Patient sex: M
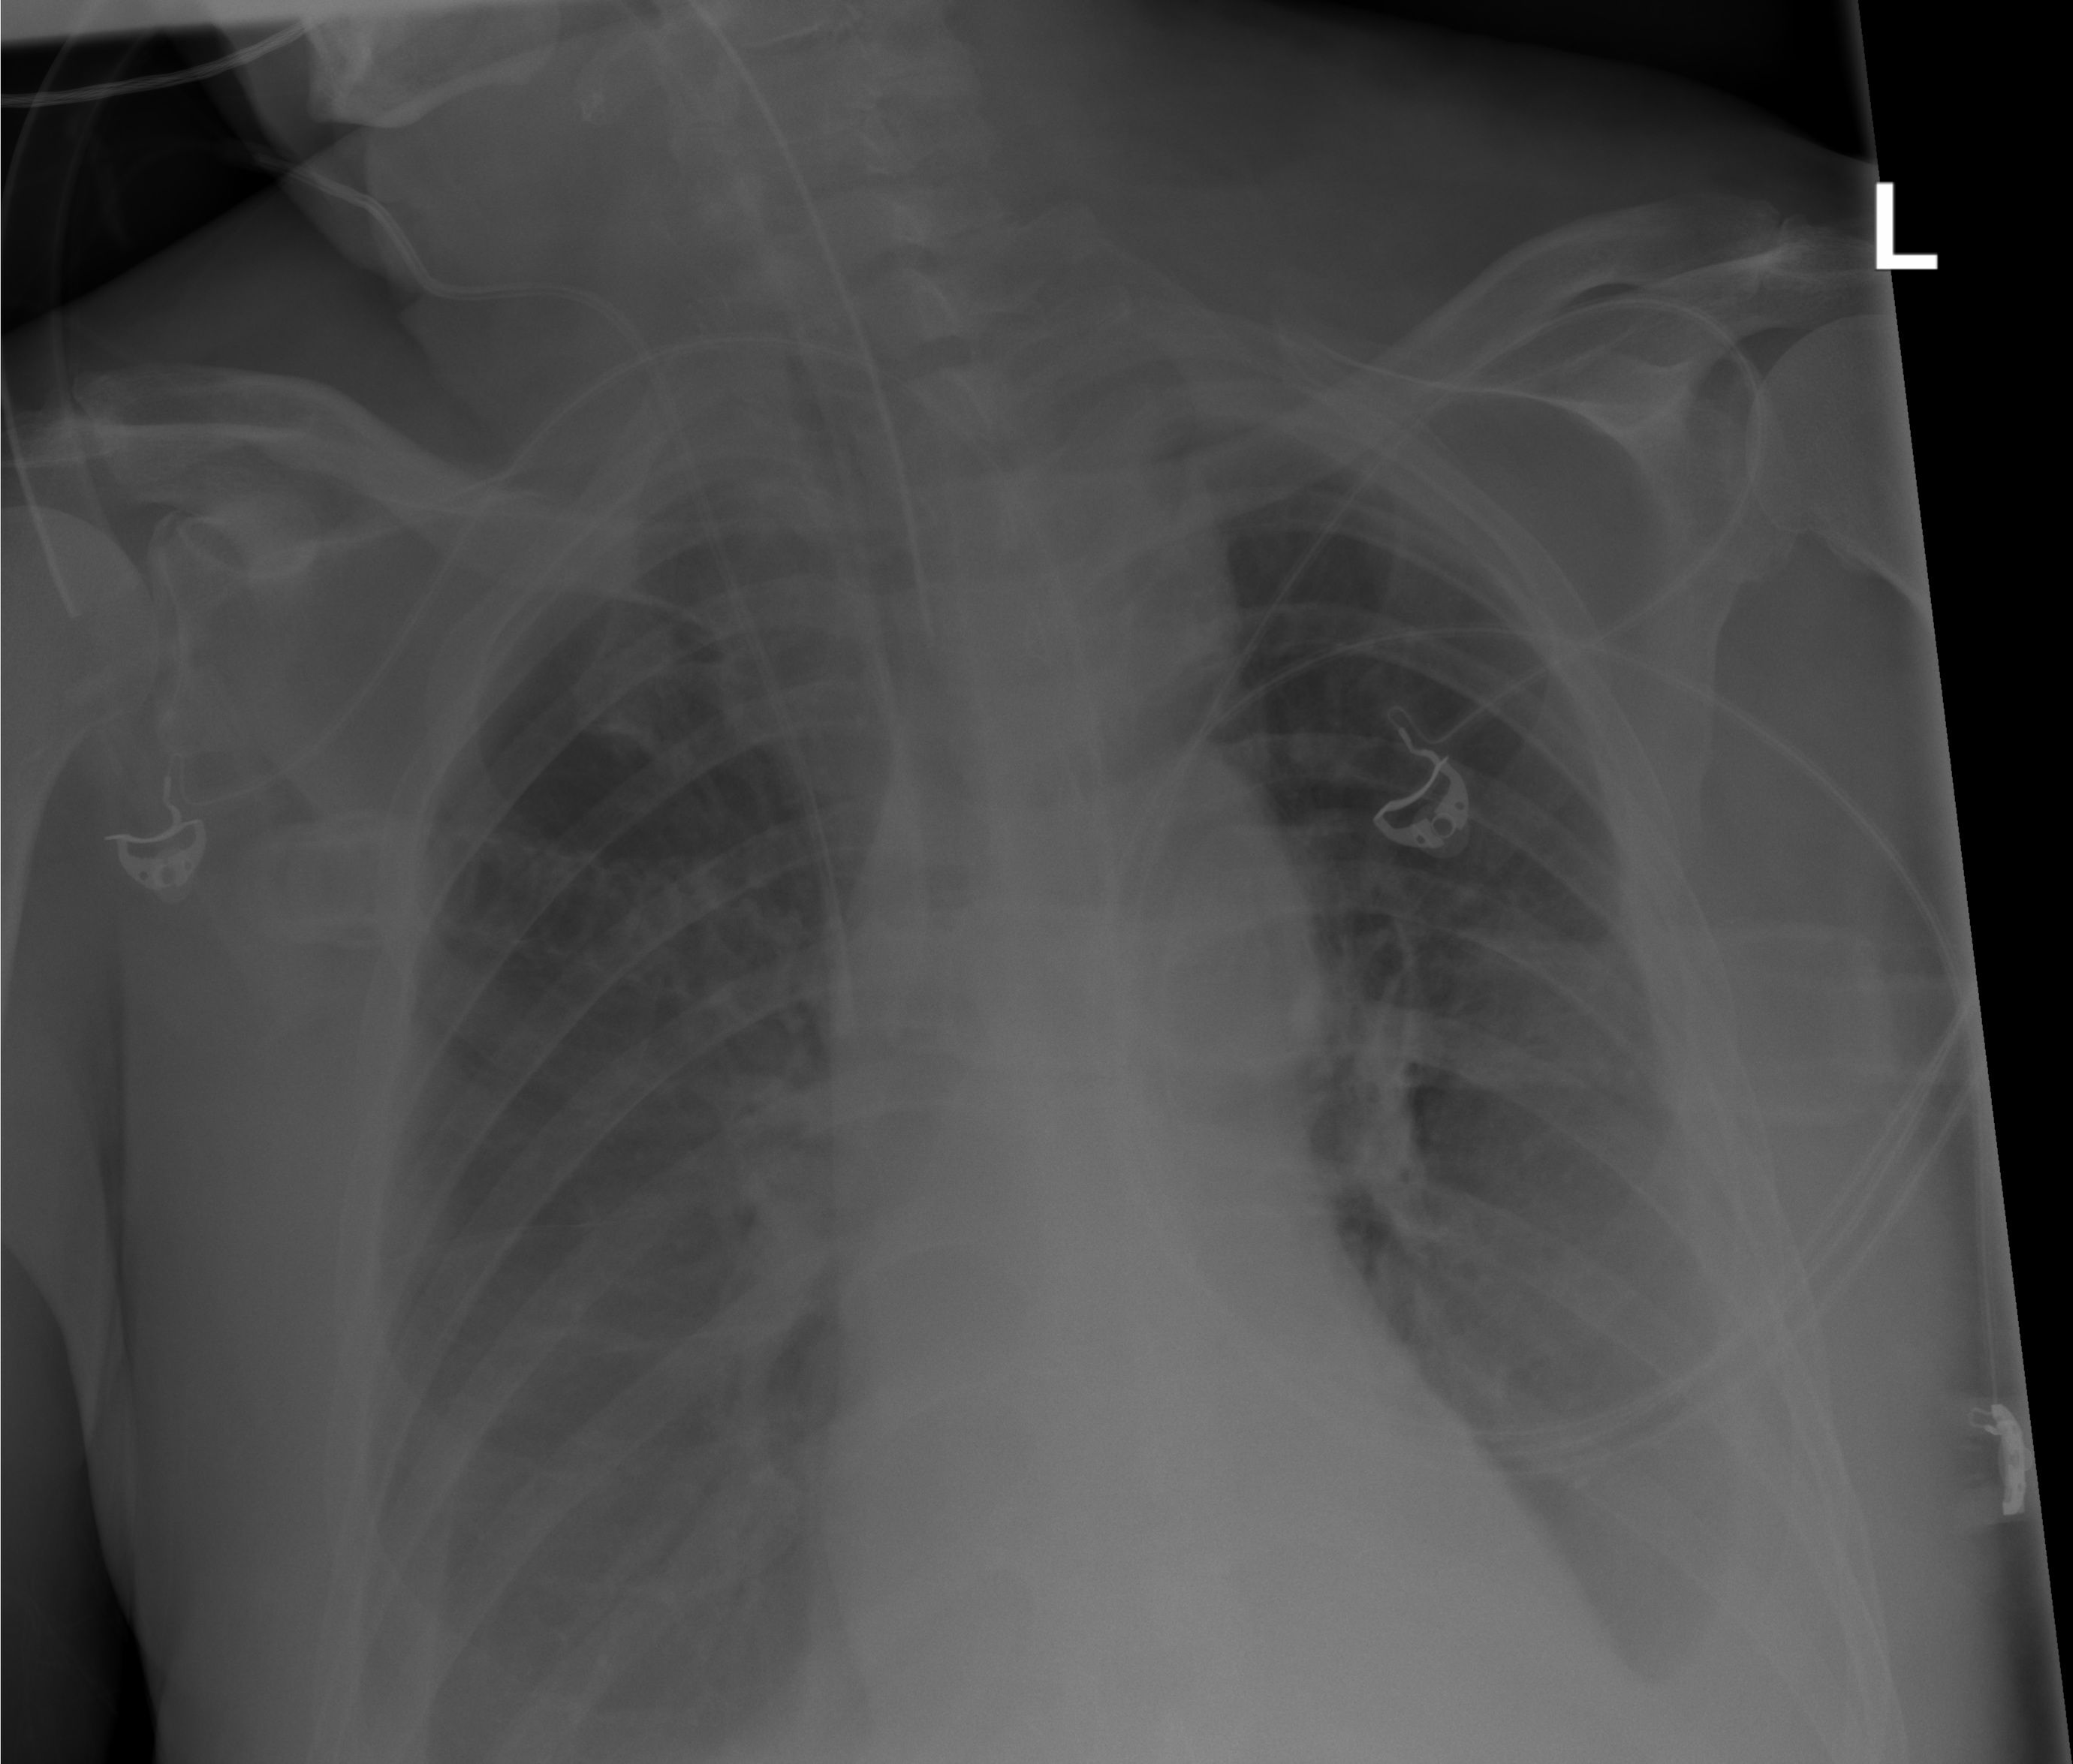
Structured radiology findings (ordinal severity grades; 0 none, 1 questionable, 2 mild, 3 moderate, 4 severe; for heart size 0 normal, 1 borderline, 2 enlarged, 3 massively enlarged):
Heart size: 0
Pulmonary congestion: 0
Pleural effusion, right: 2
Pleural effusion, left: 2
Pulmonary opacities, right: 0
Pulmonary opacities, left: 0
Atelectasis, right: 2
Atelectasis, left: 2